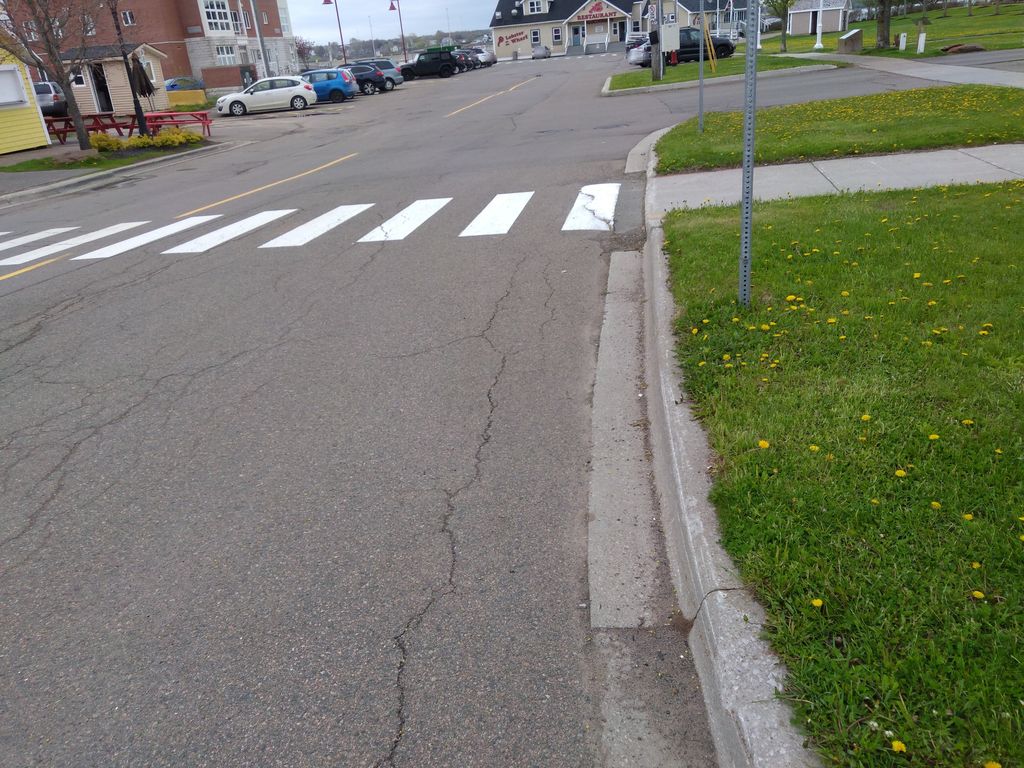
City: charlottetown